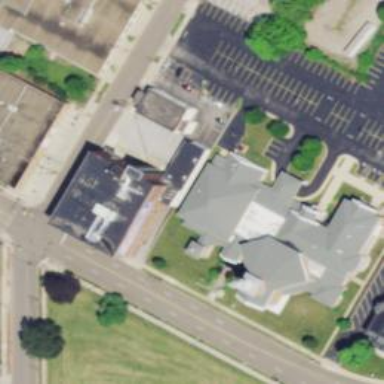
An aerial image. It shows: Building that is place of worship.